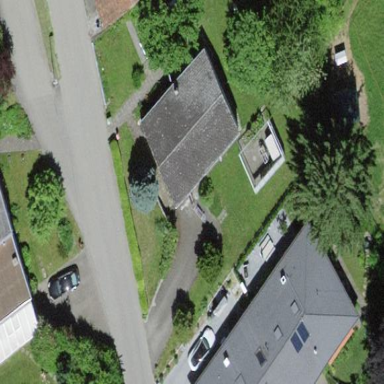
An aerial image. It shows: Detached building.